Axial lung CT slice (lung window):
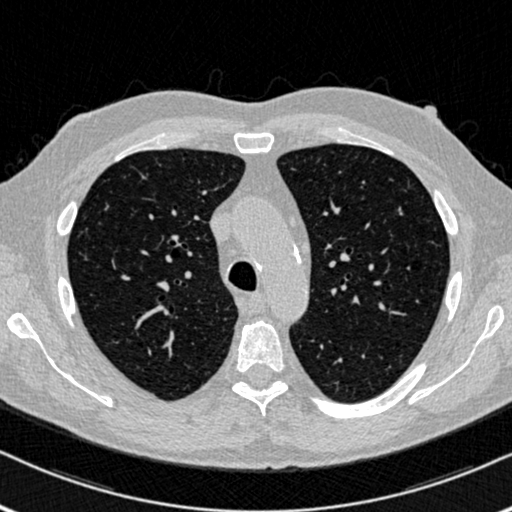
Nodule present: no